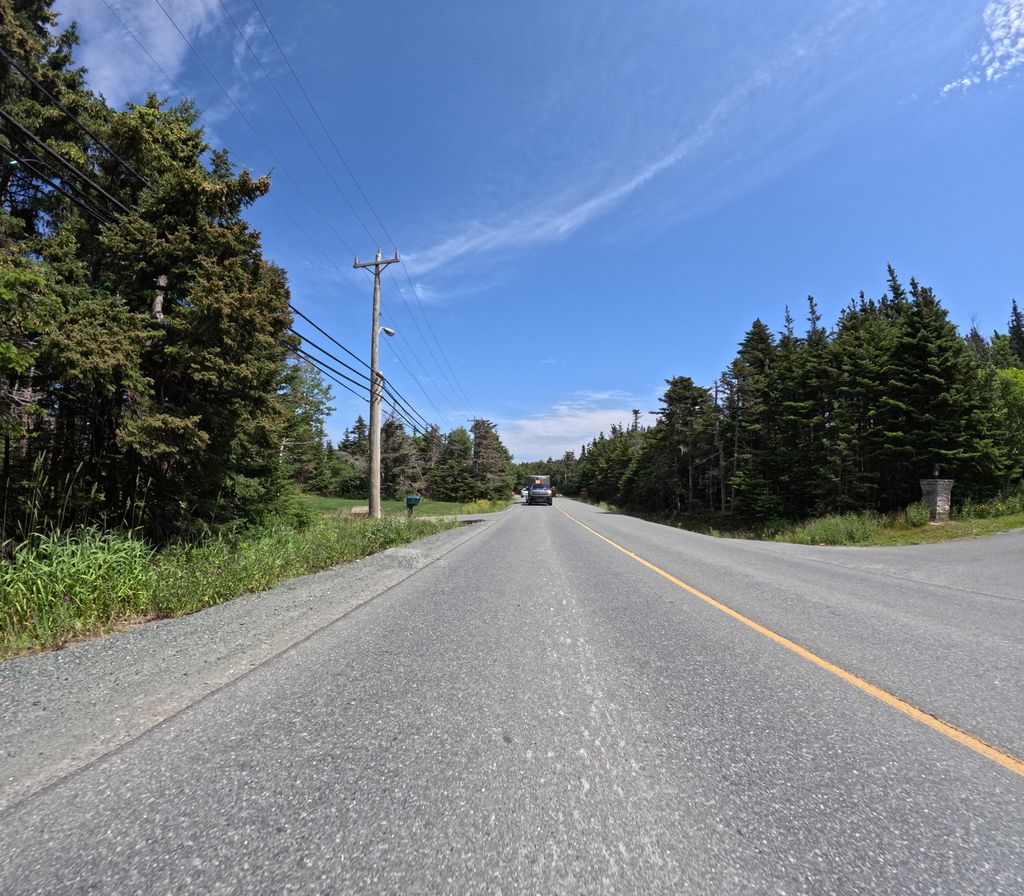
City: st_johns